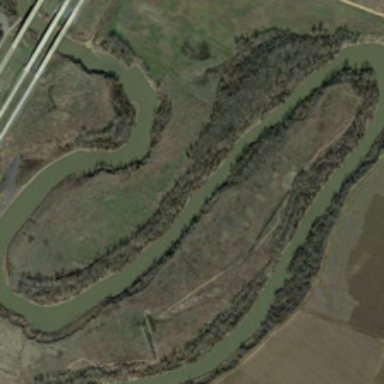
The twisty river is across the farmland .